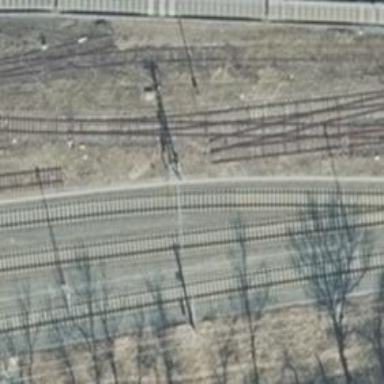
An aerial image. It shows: Abandoned railway yard is depicted.